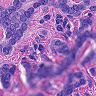
Metastatic tissue present: yes